The image shows the envelope spectrum of a rolling-element bearing's vibration signal, with the characteristic fault frequencies (BPFO outer race, BPFI inner race, BSF ball, FTF cage) marked as reference lines. Classify the bearing condition as one of: normal, inner_race, outer_race, ball.
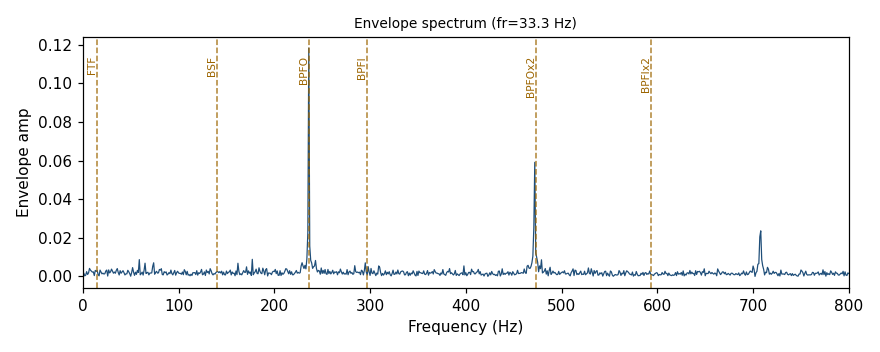
Answer: outer_race